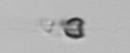
Label: Apedinella